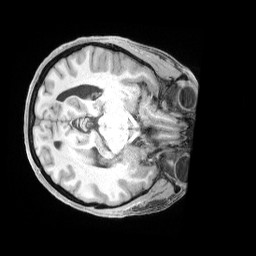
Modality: T1w
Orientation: axial
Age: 35
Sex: female
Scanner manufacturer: siemens
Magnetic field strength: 3 T
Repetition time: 2 s
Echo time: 0.00211 s